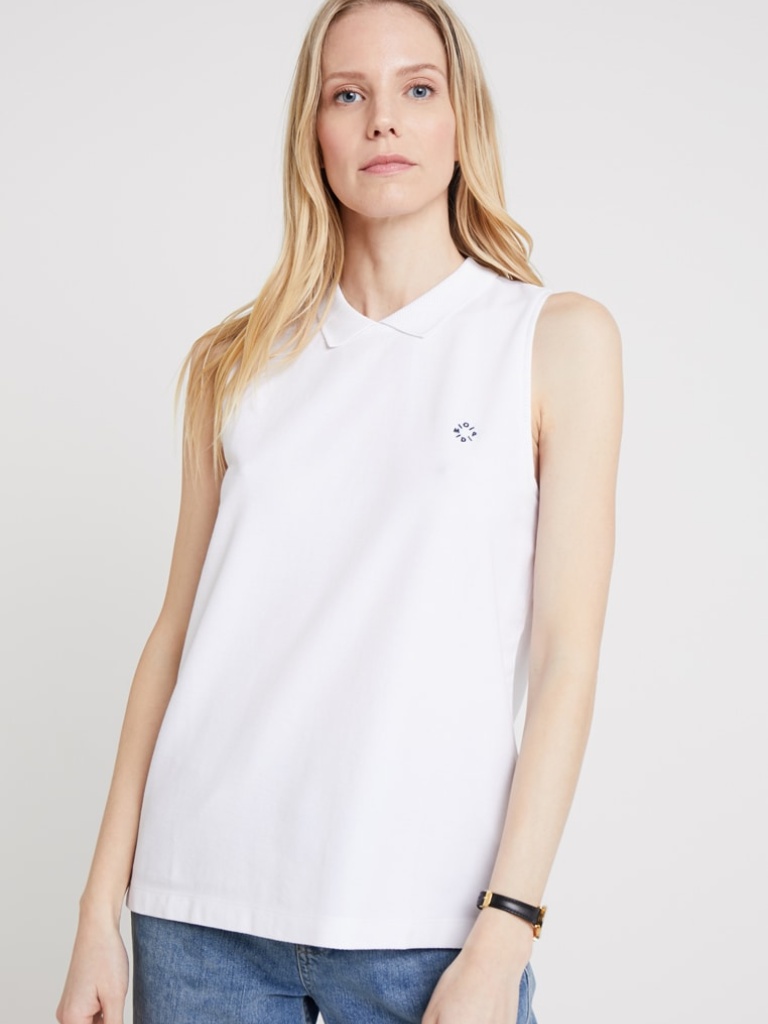
cotton relaxed sleeveless waist length Untucked polo tank